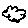
Label: cloud